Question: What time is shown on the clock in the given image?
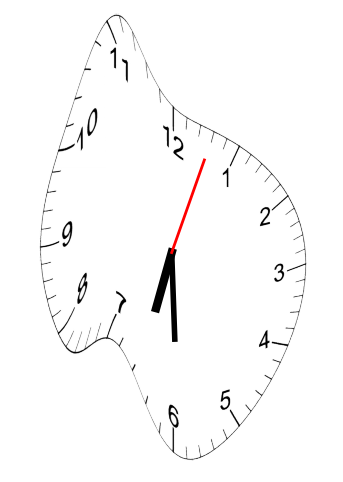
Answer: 06:30:03